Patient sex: M
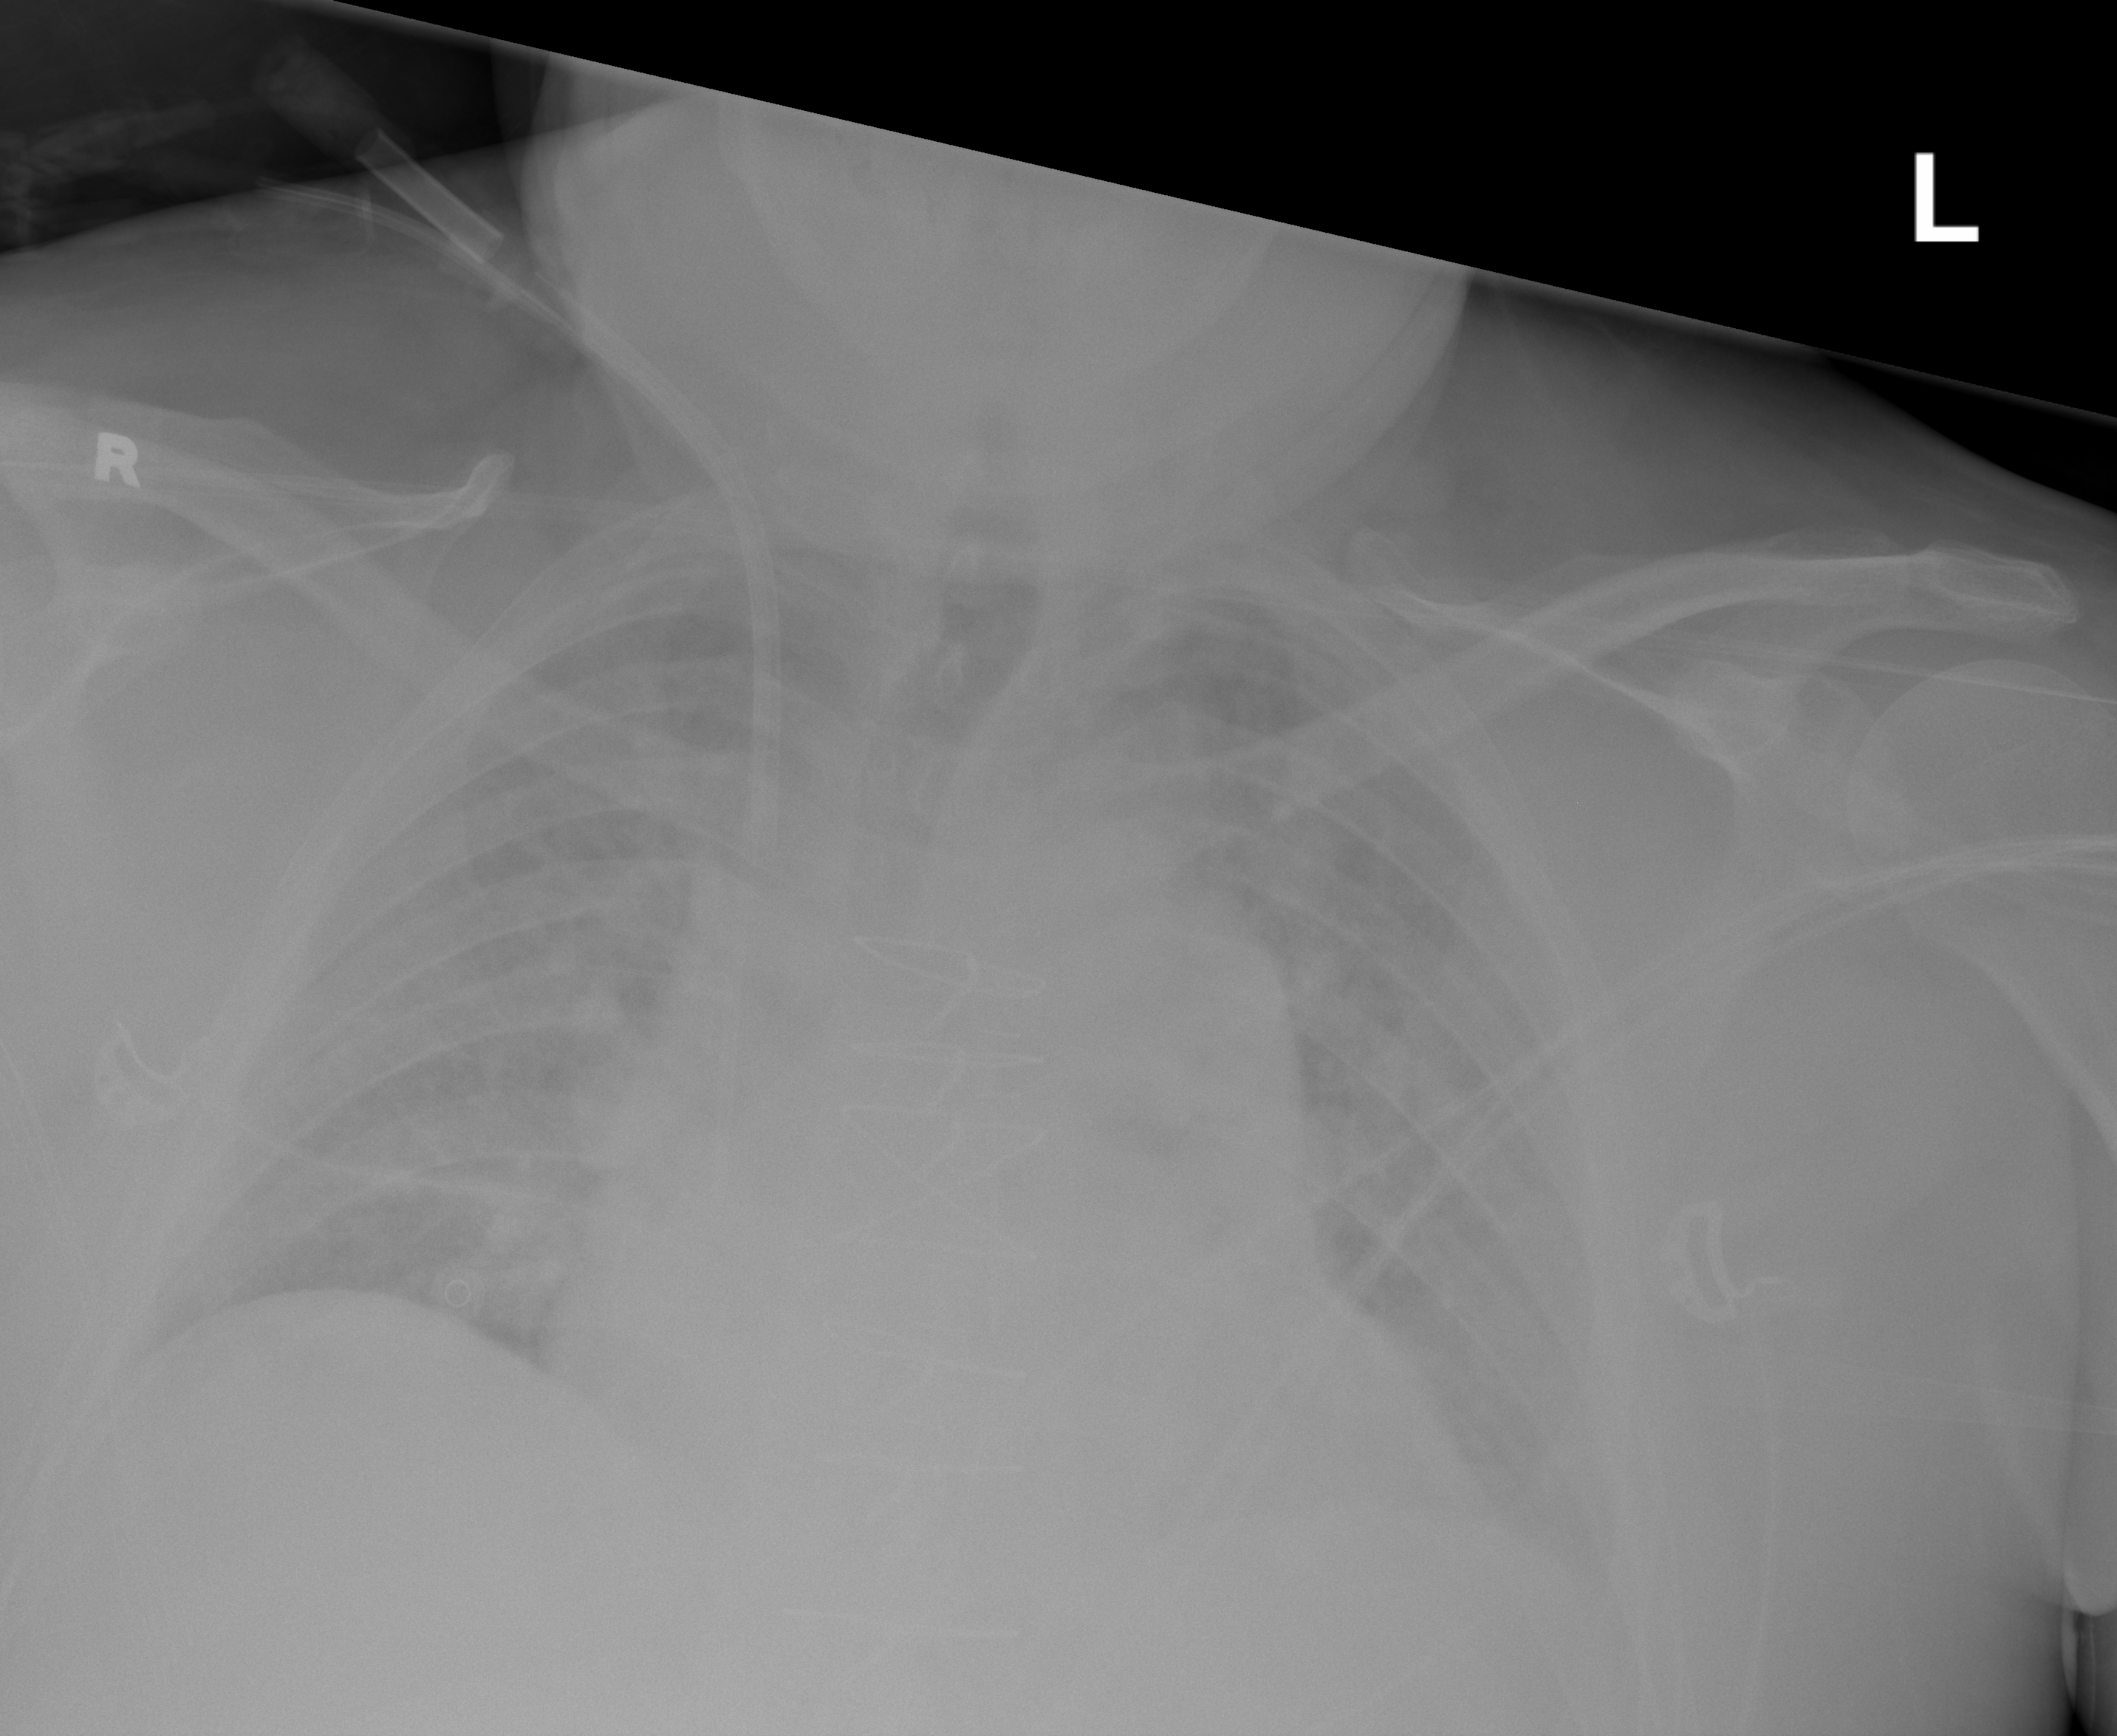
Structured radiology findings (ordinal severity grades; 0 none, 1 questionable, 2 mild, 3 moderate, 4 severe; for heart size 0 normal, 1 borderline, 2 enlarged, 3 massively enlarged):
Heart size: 2
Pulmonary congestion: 3
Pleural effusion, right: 0
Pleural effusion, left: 0
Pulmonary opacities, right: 2
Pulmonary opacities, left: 2
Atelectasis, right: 2
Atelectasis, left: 2